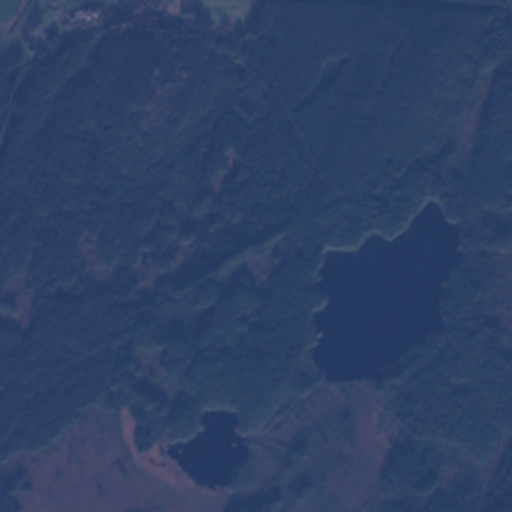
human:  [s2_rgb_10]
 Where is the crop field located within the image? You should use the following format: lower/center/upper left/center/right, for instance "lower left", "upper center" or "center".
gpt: The crop field is located in the upper of the image.
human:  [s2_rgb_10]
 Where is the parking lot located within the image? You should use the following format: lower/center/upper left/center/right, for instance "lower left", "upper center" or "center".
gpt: The parking lot is located in the center right of the image.
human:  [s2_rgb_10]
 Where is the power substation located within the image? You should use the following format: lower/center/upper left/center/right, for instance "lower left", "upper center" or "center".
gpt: The power substation is located in the upper left of the image.
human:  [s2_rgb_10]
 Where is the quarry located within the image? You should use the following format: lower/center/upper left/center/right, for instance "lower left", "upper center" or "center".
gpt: There is no quarry in the image.